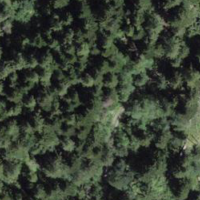
EUNIS habitat code: 43
Species observed at this site:
Fabriciana adippe
Geum rivale
Pararge aegeria
Cordulegaster bidentata